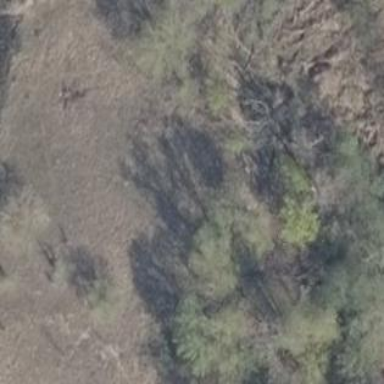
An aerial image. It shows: Area covered in scrub vegetation.